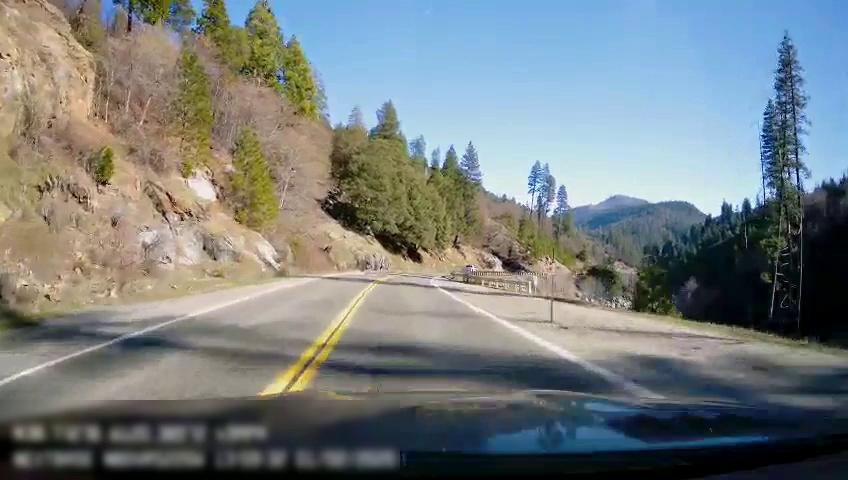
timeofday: Day
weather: Sunny
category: Drivable Space
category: Drivable Space
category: Vehicles | Truck
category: Lanes | Opposite Lane
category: Lanes | Current Lane
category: Lanes | Opposite Lane
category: Lanes | Current Lane